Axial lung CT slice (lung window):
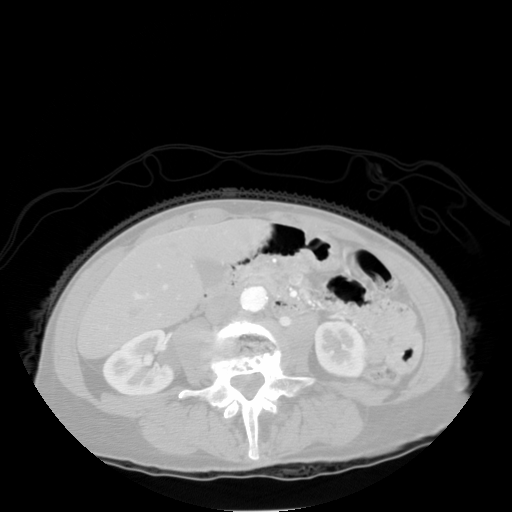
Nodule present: no